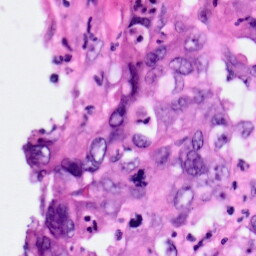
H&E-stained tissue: Pancreatic